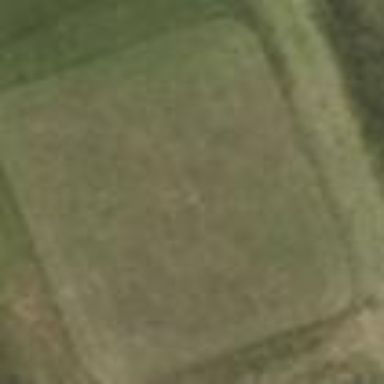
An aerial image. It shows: Golf tee.